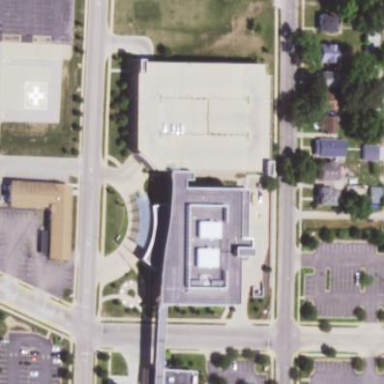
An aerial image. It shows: Hospital building.